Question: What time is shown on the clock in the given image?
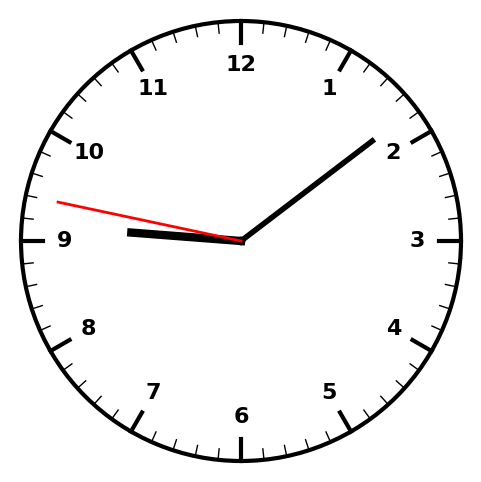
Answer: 09:08:47